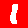
Digit: 1